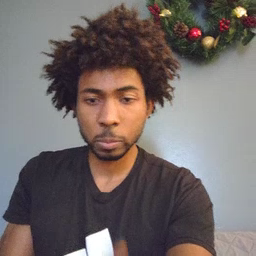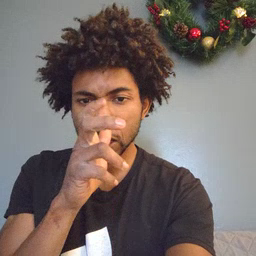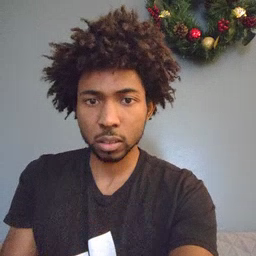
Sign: bug